Question: Currently we are trying to set up a build server and make use of MSBuild to compile our *.sln file. MSBuild is also used to create a package for deployment.
At the moment all assemblies get compiled by MSBuild and the deployment package gets created too. But the most assemblies appear to be smaller in filesize than the assemblies created by Visual Studio 2013. When running the webapplication there is a at

The project makes use of the Devart Entity Developer.
MSBuild gets invoked by:
- -
In the *.cproj file I saw this, but I cant see any reference on this in the MSBuild console output.
'''
<DevartEntityDeploy Include="Model\Model.edml">
<Generator>DevartEfGenerator</Generator>
<LastGenOutput>Model.info</LastGenOutput>
</DevartEntityDeploy>
'''
Any suggestions on how to use MSBuild to get the correct output?
Cheers
Philip
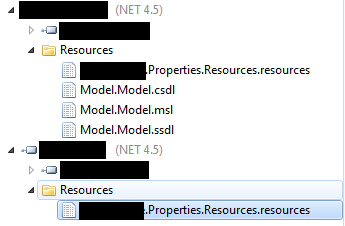
Answer: Seems the reason for this issue was the missing folder and the file which contains the import of the Devart-Targets.
Now it works as expected!